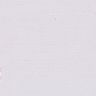
Metastatic tissue present: no